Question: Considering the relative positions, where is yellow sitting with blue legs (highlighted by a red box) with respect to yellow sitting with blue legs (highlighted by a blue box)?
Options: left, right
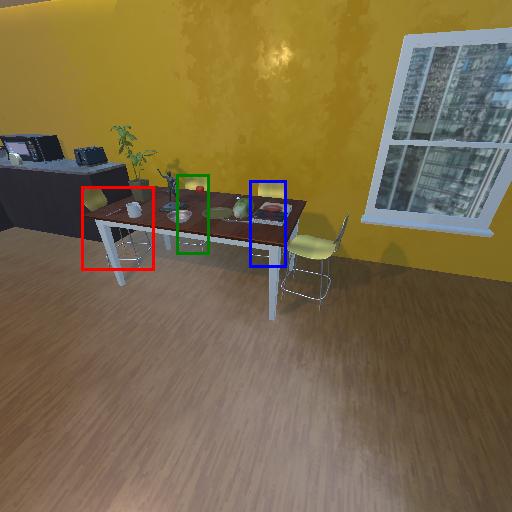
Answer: left